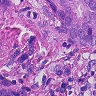
Metastatic tissue present: yes